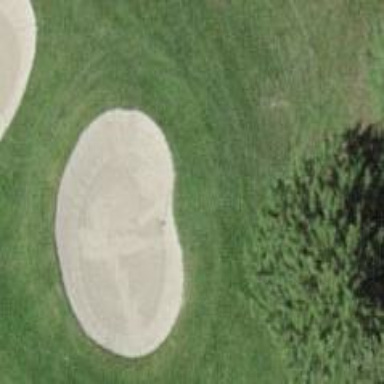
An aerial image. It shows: Golf bunker filled with natural sand.